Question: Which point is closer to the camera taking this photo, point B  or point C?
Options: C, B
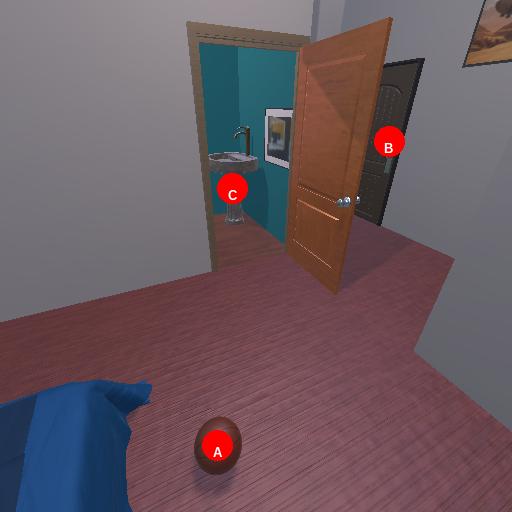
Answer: C